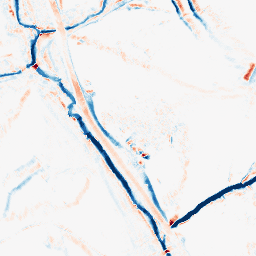
Category: morphological
Decomposition family: morphological_diamond
Decomposition parameters: operation: average
radius: 5
Upsampling method: quintic
Upsampling parameters: scale: 8
Upsampling scale: 8